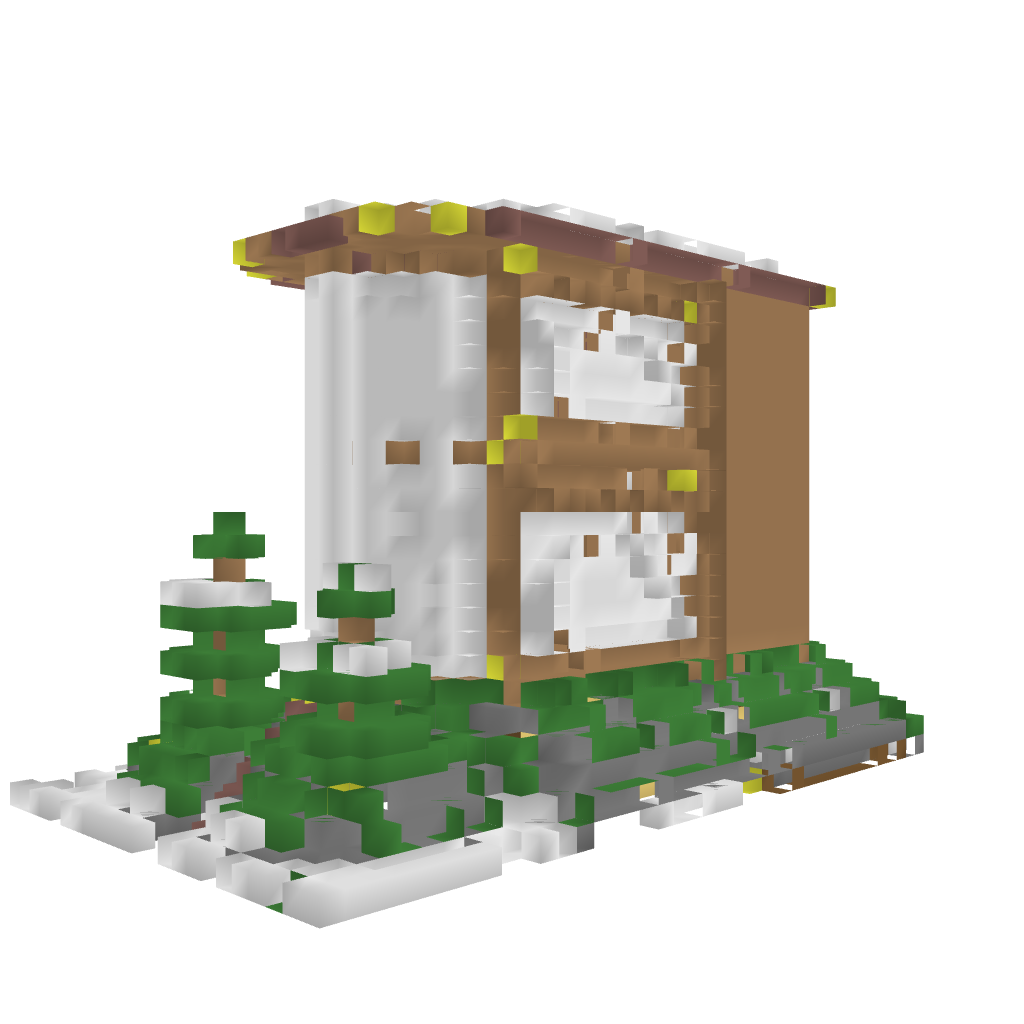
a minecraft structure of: big woodem house good quality